【题型】填空题　【知识点】向量　【难度】hard
如图，在平面直角坐标系 $xOy$ 中，$\angle xOy = \theta$，平面上任意一点 $P$ 关于斜坐标系的斜坐标这样定义：若 $\overrightarrow{OP} = x\vec{e_1} + y\vec{e_2}$（其中 $\vec{e_1}, \vec{e_2}$ 分别是 $x$ 轴，$y$ 轴正方向的单位向量），则点 $P$ 的斜坐标为 $(x, y)$，且向量 $\overrightarrow{OP}$ 的斜坐标为 $(x, y)$. 给出以下结论，其中所有正确的结论的序号是\underline{\qquad\qquad}.

$\textcircled{1}$ 若 $\theta = 60^\circ, P(2, -1)$，则 $|\overrightarrow{OP}| = \sqrt{3}$；

$\textcircled{2}$ 若 $P(x_1, y_1), Q(x_2, y_2)$，则 $\overrightarrow{OP} + \overrightarrow{OQ} = (x_1 + x_2, y_1 + y_2)$；

$\textcircled{3}$ 若 $P(x, y), \lambda \in \mathbb{R}$，则 $\lambda\overrightarrow{OP} = (\lambda x, \lambda y)$；

$\textcircled{4}$ 若 $\overrightarrow{OP} = (x_1, y_1), \overrightarrow{OQ} = (x_2, y_2)$，则 $\overrightarrow{OP} \cdot \overrightarrow{OQ} = x_1x_2 + y_1y_2$.
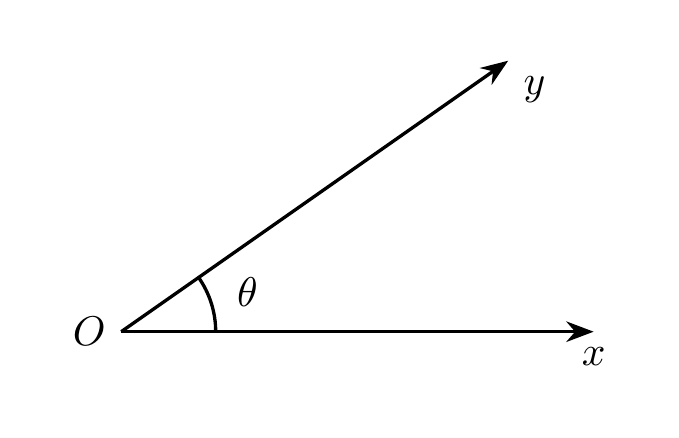
【解答】

【答案】 $\textcircled{1}\textcircled{2}\textcircled{3}$

【分析】 根据所给定义及平面向量线性运算法则判断$\textcircled{2}\textcircled{3}$，根据数量积的运算律判断$\textcircled{1}\textcircled{4}$.

【详解】 对于$\textcircled{1}$：$\because \theta = 60^\circ, P(2, -1)$，即 $\overrightarrow{OP} = 2\vec{e_1} - \vec{e_2}$，

$\therefore |\overrightarrow{OP}| = \sqrt{(2\vec{e_1} - \vec{e_2})^2} = \sqrt{4\vec{e_1}^2 - 4\vec{e_1} \cdot \vec{e_2} + \vec{e_2}^2} = \sqrt{4 + 1 - 4 \times 1 \times 1 \times \cos 60^\circ} = \sqrt{3}$，故$\textcircled{1}$正确；

对于$\textcircled{2}$：$\because P(x_1, y_1), Q(x_2, y_2)$，即 $\overrightarrow{OP} = x_1\vec{e_1} + y_1\vec{e_2}, \overrightarrow{OQ} = x_2\vec{e_1} + y_2\vec{e_2}$，

$\therefore \overrightarrow{OP} + \overrightarrow{OQ} = x_1\vec{e_1} + y_1\vec{e_2} + x_2\vec{e_1} + y_2\vec{e_2} = (x_1 + x_2)\vec{e_1} + (y_1 + y_2)\vec{e_2}$，

$\therefore \overrightarrow{OP} + \overrightarrow{OQ} = (x_1 + x_2, y_1 + y_2)$，故$\textcircled{2}$正确；

对于$\textcircled{3}$：$\because P(x, y), \lambda \in \mathbb{R}, \overrightarrow{OP} = x\vec{e_1} + y\vec{e_2}$，

$\therefore \lambda\overrightarrow{OP} = \lambda(x\vec{e_1} + y\vec{e_2}) = \lambda x\vec{e_1} + \lambda y\vec{e_2}$，

$\therefore \lambda\overrightarrow{OP} = (\lambda x, \lambda y)$，故$\textcircled{3}$正确；

对于$\textcircled{4}$：$\overrightarrow{OP} \cdot \overrightarrow{OQ} = (x_1\vec{e_1} + y_1\vec{e_2}) \cdot (x_2\vec{e_1} + y_2\vec{e_2})$

$= x_1x_2\vec{e_1}^2 + y_1y_2\vec{e_2}^2 + (x_1y_2 + y_1x_2)(\vec{e_1} \cdot \vec{e_2})$

$= x_1x_2 + y_1y_2 + (x_1y_2 + y_1x_2)\cos \theta$，故$\textcircled{4}$错误.

故答案为：$\textcircled{1}\textcircled{2}\textcircled{3}$